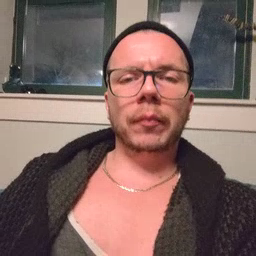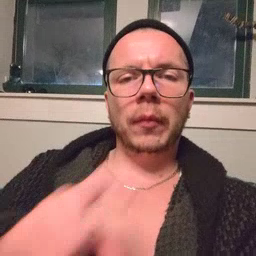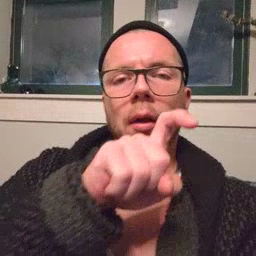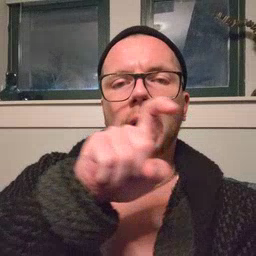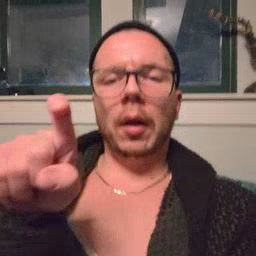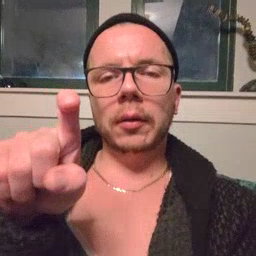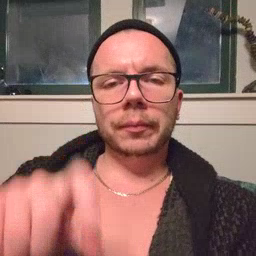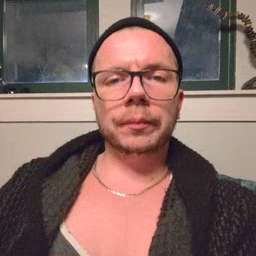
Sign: closet